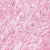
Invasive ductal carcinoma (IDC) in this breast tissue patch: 0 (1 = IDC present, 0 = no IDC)